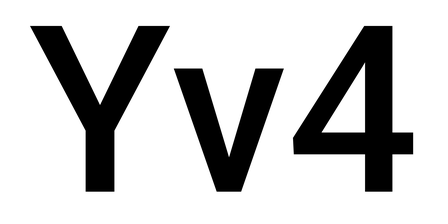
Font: Roboto_Medium